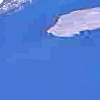
Label: water